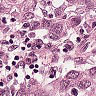
Metastatic tissue present: yes